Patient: sex M, age 54
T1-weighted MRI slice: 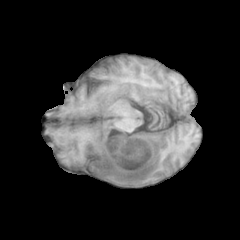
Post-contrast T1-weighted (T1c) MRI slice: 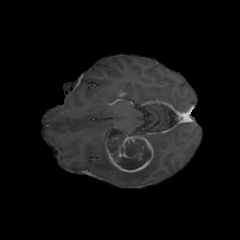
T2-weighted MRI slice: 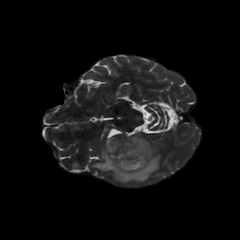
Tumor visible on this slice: yes
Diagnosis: Glioblastoma, IDH-wildtype
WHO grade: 4